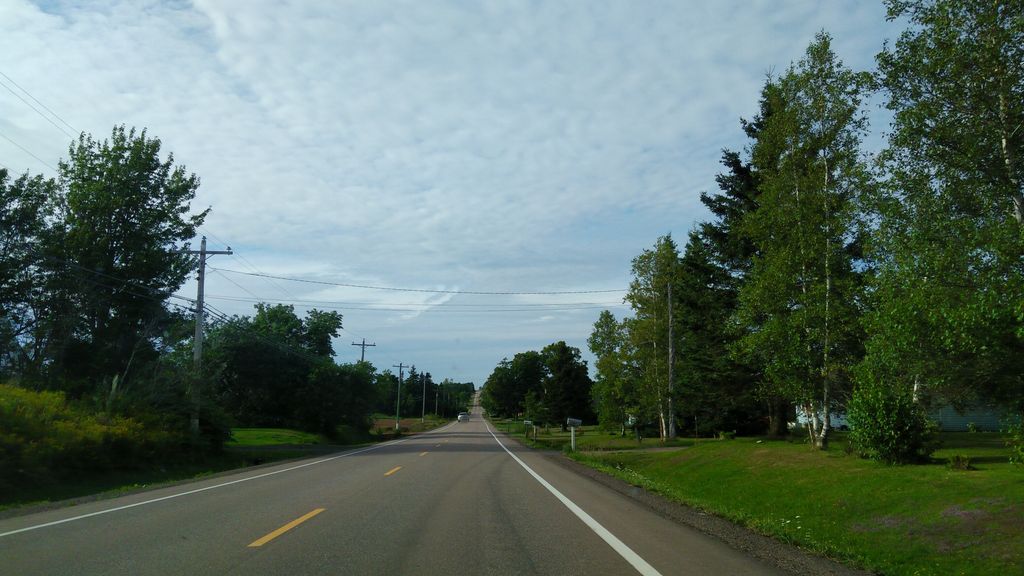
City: charlottetown